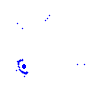
Particle: kaon